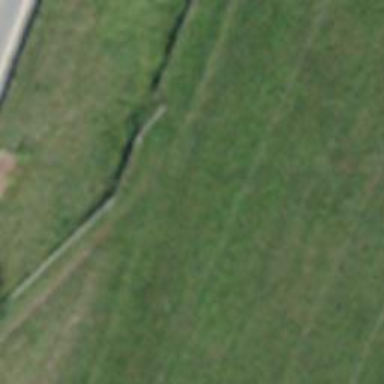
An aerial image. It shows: Grassy path.